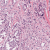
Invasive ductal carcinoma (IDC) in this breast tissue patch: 1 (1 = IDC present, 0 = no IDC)